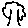
Label: tree